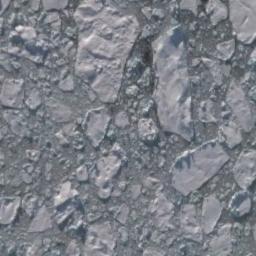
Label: sea_ice